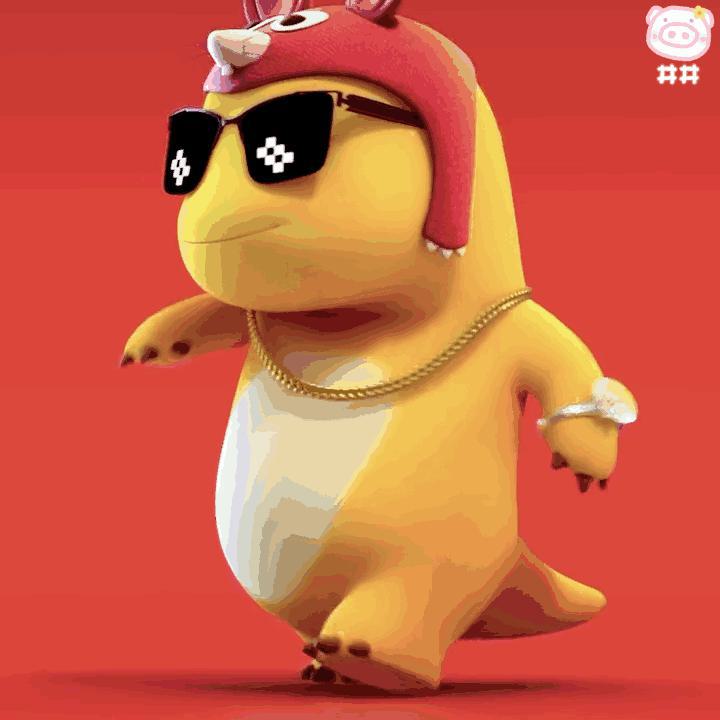
Label: nailong